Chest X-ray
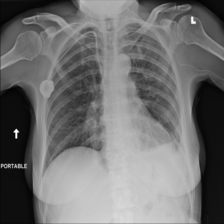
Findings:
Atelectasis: negative
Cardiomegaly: negative
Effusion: negative
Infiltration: negative
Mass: negative
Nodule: negative
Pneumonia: negative
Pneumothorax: negative
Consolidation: negative
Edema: negative
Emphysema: negative
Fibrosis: negative
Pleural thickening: negative
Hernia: negative